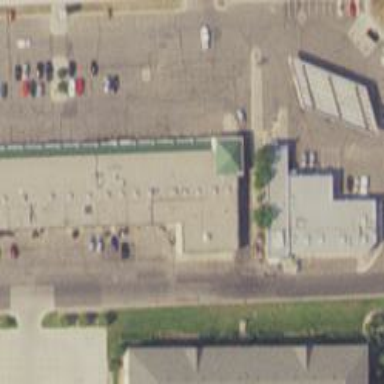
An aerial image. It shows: Post office.